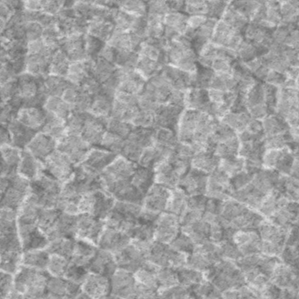
Label: frost